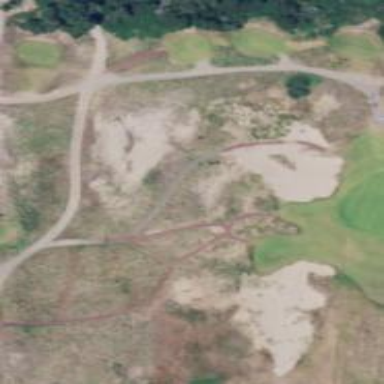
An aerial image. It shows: Path designated for golf carts.